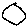
Label: circle